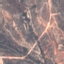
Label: HerbaceousVegetation